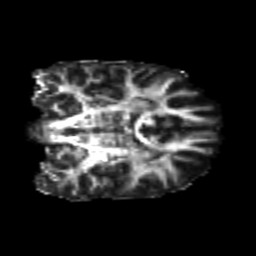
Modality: FA
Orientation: coronal
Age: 20
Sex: female
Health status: healthy
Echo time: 0.074 s